Question: I am making cross-browser image effect, but the effects in different browsers are quite different. I think the filter values are the problem. Here are the codes.
'''
img {
filter: url("data:image/svg+xml;utf8,<svg xmlns='http://www.w3.org/2000/svg'><filter id='grayscale'><feColorMatrix type='matrix' values='0.85 0.85 0.85 0 0 0.85 0.85 0.85 0 0 0.85 0.85 0.85 0 0 0 0 0 1 0'/></filter></svg>#grayscale");
filter: grayscale(85%);
-webkit-filter: grayscale(85%);
}
div {
filter: blur(2px);
-webkit-filter: blur(2px);
filter: url("data:image/svg+xml;utf8,<svg xmlns="http://www.w3.org/2000/svg"><filter id="svgBlur" x="-2%" y="-2%" width="104%" height="104%"><feGaussianBlur in="SourceGraphic" stdDeviation="5"/></filter></svg>#svgBlur");
}
'''
'''
<div><img src="http://www.presidiacreative.com/wp-content/uploads/2012/04/interior-design-22.jpg" /></div>
'''
Here is the <URL>
Last, here is the screenshot ( Left: Firefox 25, Right: Chrome 31 ).
Note: Target Browser support: Chrome 30+, Firefox 20+, Safari 6+, IE7+

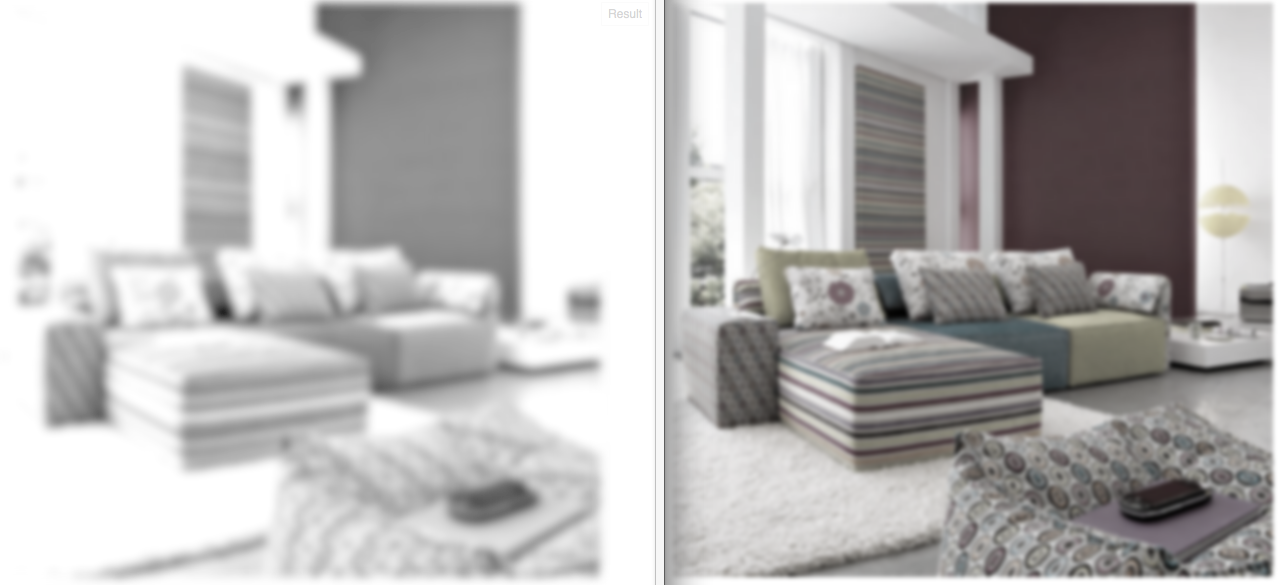
Answer: I am not really sure that I got really the same results in FF than in Chrome, but I show the way, and you can finally set the fine adjusts.
The grayscale filter works by taken colors from their original color and putting them in the other colors, averaging the color distribution.
To set it at less than 100%, you need to keep a greater proportion of color in the original one.
'''
img {
filter: url("data:image/svg+xml;utf8,<svg xmlns='http://www.w3.org/2000/svg'><filter id='grayscale'><feColorMatrix type='matrix' values= '1 0.6 0.6 0 0
0.6 1 0.6 0 0
0.6 0.6 1 0 0
0 0 0 1 0'/></filter></svg>#grayscale");
filter: grayscale(85%);
-webkit-filter: grayscale(85%);
}
'''
In this matrix, I have increased the diagonal values to 1, and lowered the others to 0.6. If you want to keep more color from the original, lower the 0.6 values, but keep the 1 in the diagonal as they are
on the other side, I have lowered the blur amount. PLay with the stdDeviation value
'''
div {
filter: blur(2px);
-webkit-filter: blur(2px);
filter: url("data:image/svg+xml;utf8,<svg xmlns="http://www.w3.org/2000/svg"><filter id="svgBlur" x="-2%" y="-2%" width="104%" height="104%"><feGaussianBlur in="SourceGraphic" stdDeviation="4"/></filter></svg>#svgBlur");
'''
}
<URL>
A much better solution
'''
img {
filter: url("data:image/svg+xml;utf8,<svg xmlns='http://www.w3.org/2000/svg'><filter id='grayscale'><feColorMatrix type='matrix' values='0.5 0.3 0.3 0 0 0.3 0.5 0.3 0 0 0.3 0.3 0.5 0 0 0 0 0 1 0'/></filter></svg>#grayscale");
filter: grayscale(85%);
-webkit-filter: grayscale(85%);
}
div {
filter: blur(2px);
-webkit-filter: blur(2px);
filter: url("data:image/svg+xml;utf8,<svg xmlns="http://www.w3.org/2000/svg"><filter id="svgBlur" x="-2%" y="-2%" width="104%" height="104%"><feGaussianBlur in="SourceGraphic" stdDeviation="2"/></filter></svg>#svgBlur");
}
'''
<URL>
A formula to calculate the matrix would be. non diagonal values grayscale percentage / 3. in your case, 0.85 / 3 = 0.28. Diagonal values, the previous + (1 - percentage). In your case 0.28 + (1 - 0.85) = 0.43.